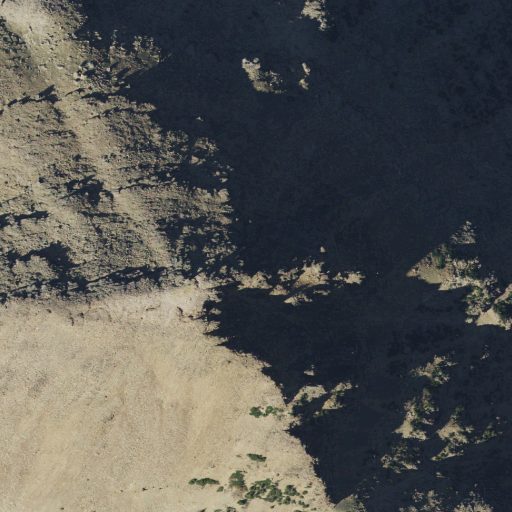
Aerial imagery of mountain in Utah named Reids Peak containing barren land, evergreen forest, and shrub